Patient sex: F
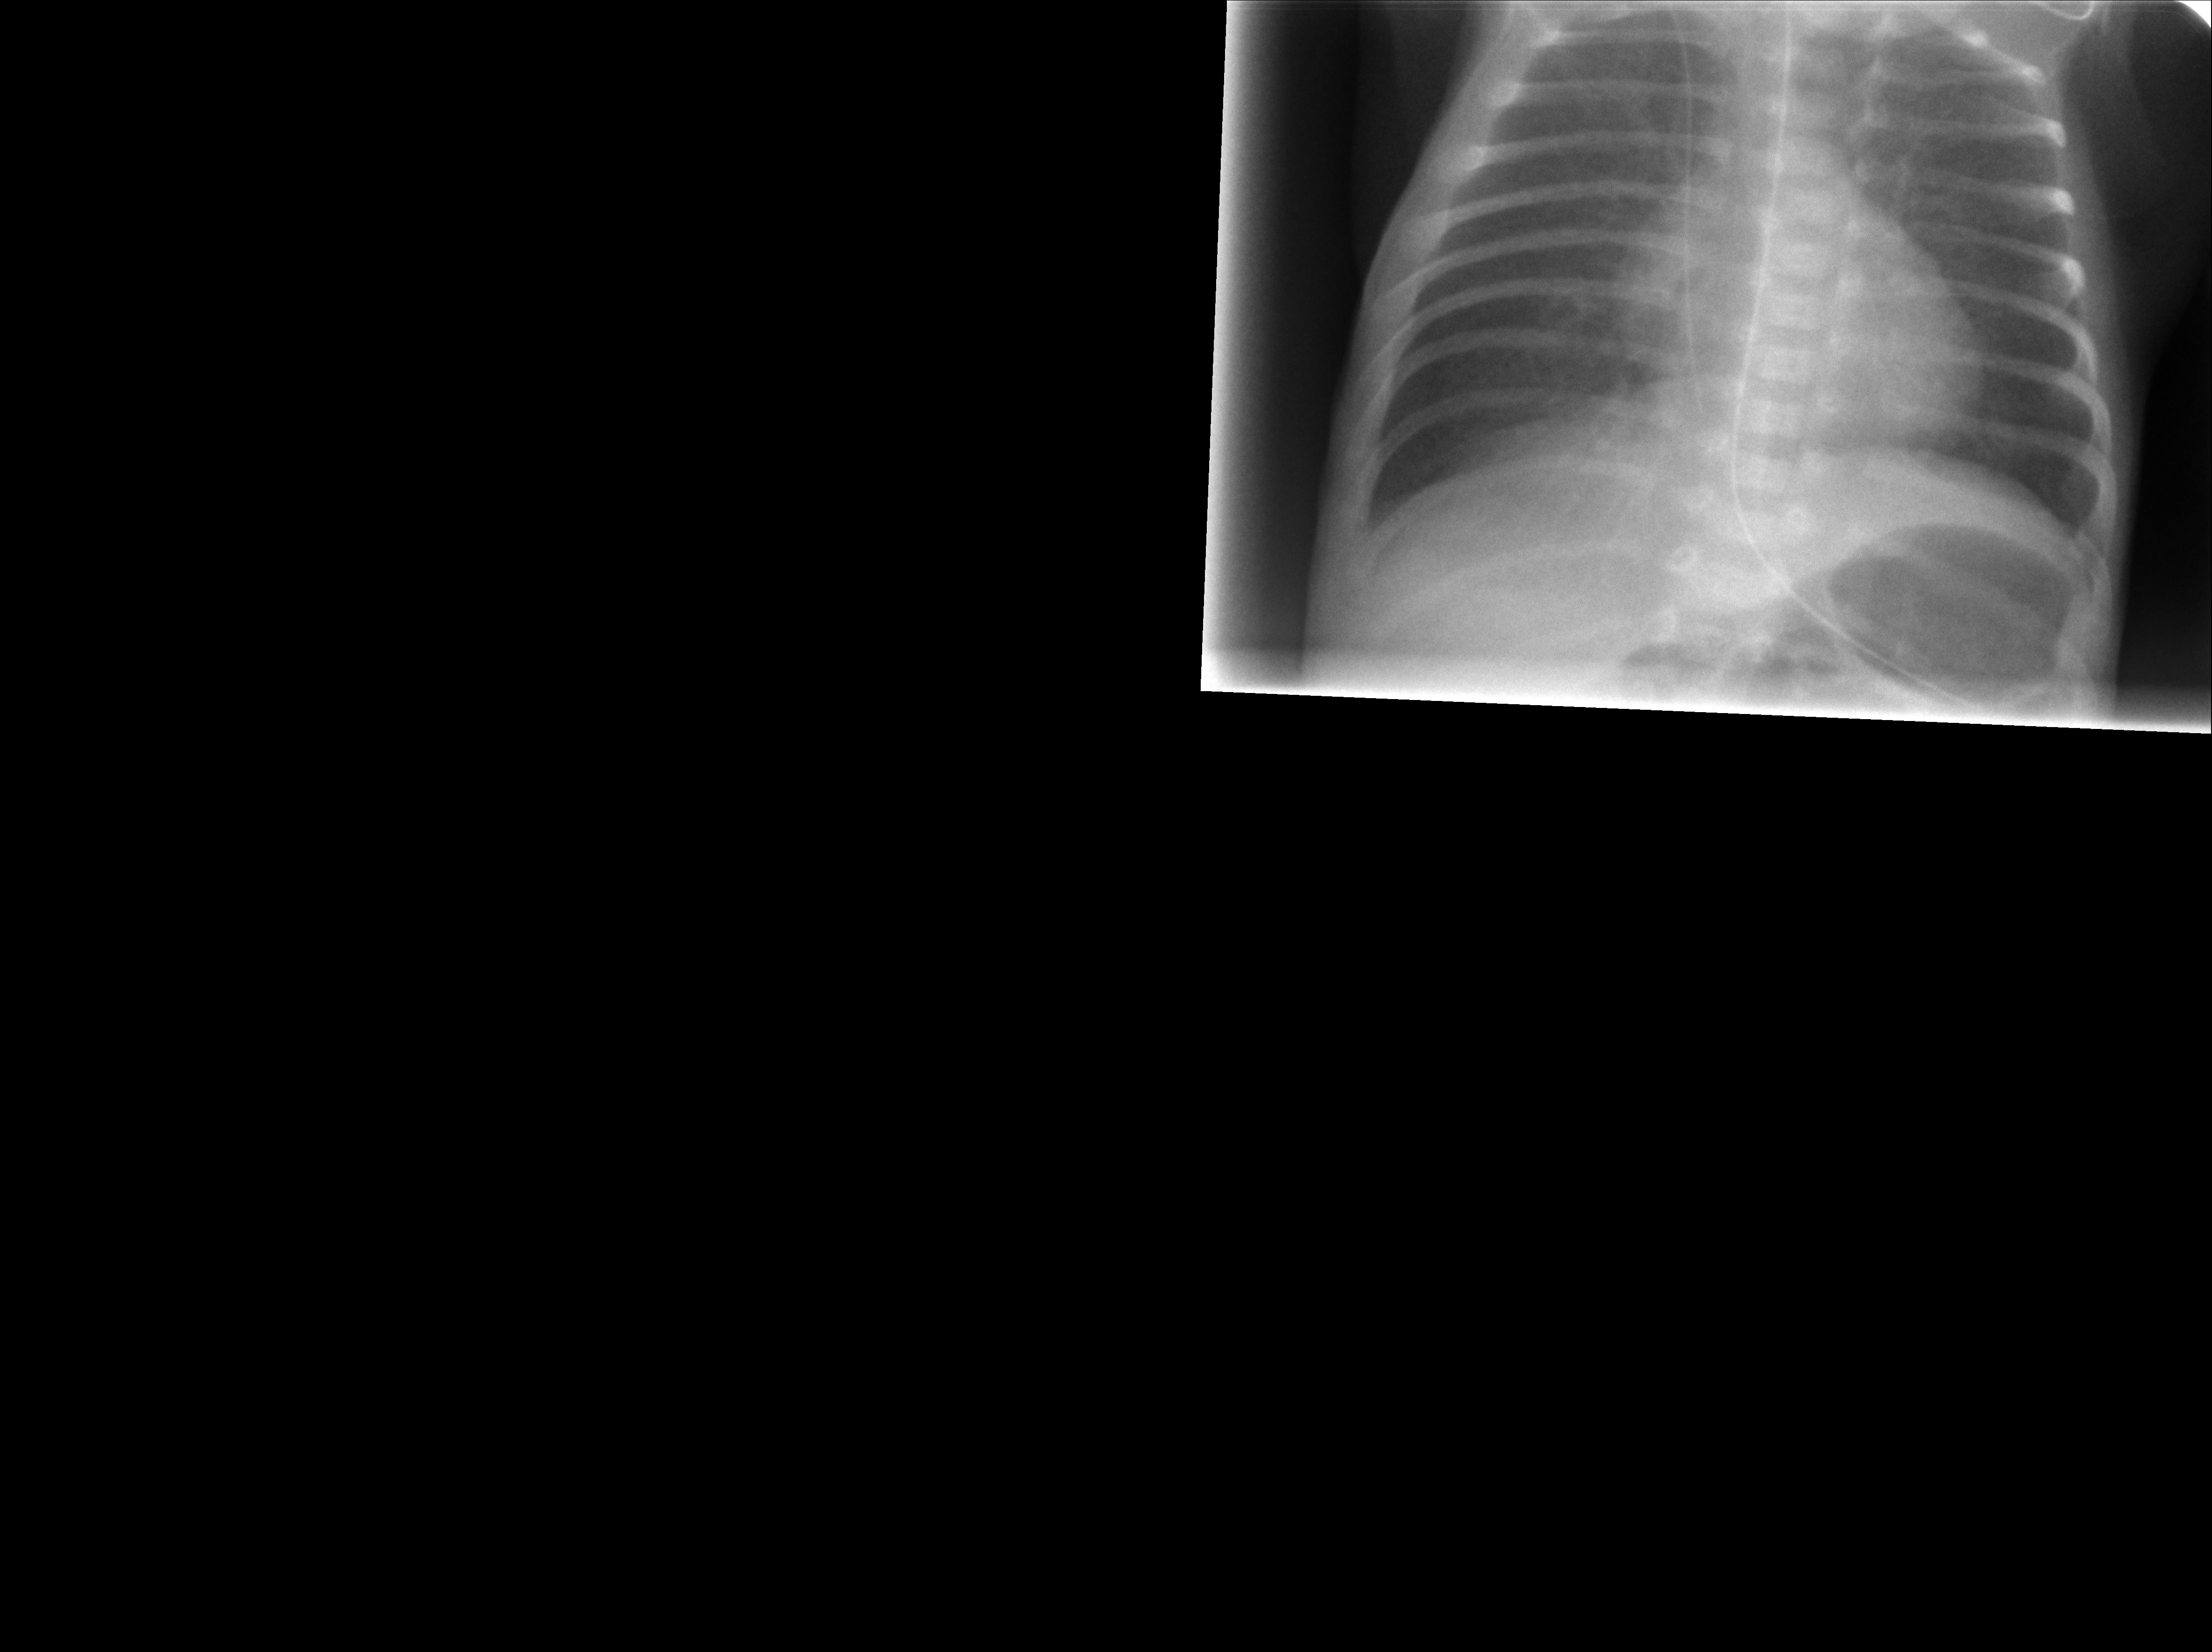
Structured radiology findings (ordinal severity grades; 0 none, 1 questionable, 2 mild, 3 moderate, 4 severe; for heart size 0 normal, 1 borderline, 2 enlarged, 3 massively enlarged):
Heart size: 0
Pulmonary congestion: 0
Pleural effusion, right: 0
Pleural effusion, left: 0
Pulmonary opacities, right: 2
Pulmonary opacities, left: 2
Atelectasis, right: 0
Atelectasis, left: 0